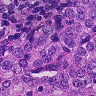
Metastatic tissue present: yes